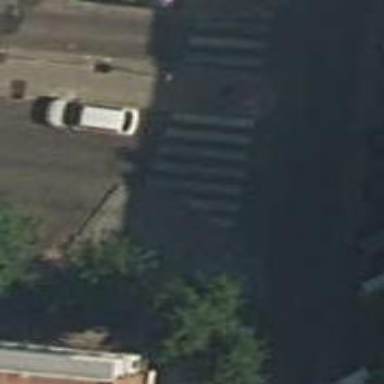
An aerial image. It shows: Uncontrolled zebra crossing on the road.